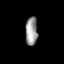
Tissue: lung
Cell type: Epithelial cells
Senescence score: 0.2424
Nuclear area (px): 336
Mean DAPI intensity: 154.589